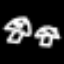
Label: mushroom